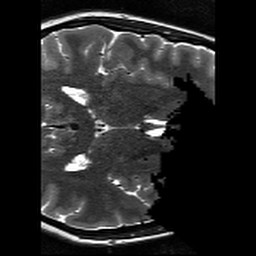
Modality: T2w
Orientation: axial